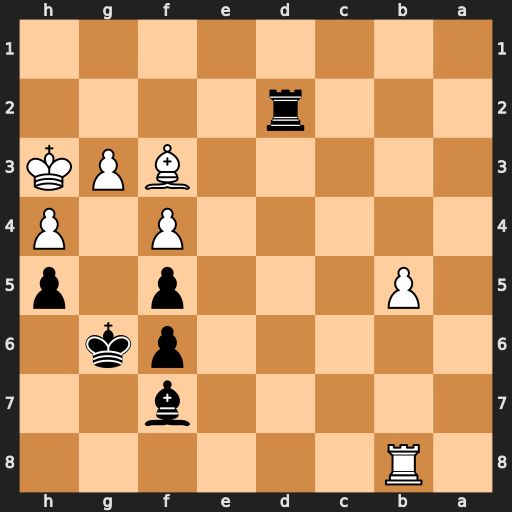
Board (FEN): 1R6/5b2/5pk1/1P3p1p/5P1P/5BPK/3r4/8
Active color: b
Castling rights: -
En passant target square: -
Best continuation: Bc4 Bg2 Be2 g4 fxg4+